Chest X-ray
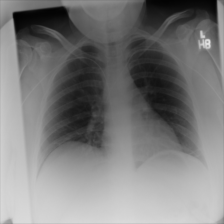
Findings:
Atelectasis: positive
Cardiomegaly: negative
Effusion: negative
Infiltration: positive
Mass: negative
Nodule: negative
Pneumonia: negative
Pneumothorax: negative
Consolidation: positive
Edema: negative
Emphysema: negative
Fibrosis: negative
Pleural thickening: negative
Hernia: negative